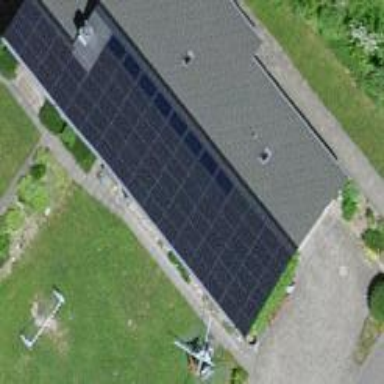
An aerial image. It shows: Solar photovoltaic panel generator on roof.